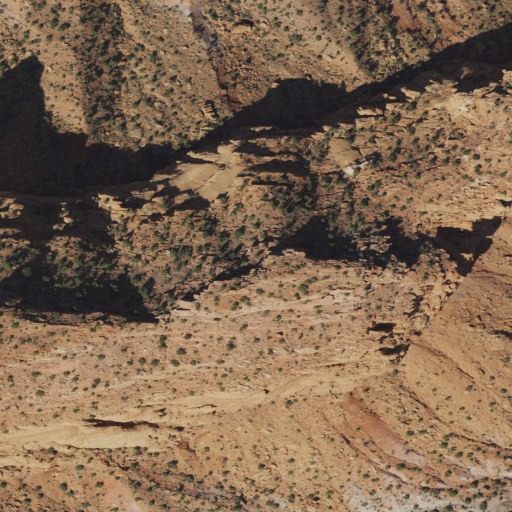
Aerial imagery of mountain in Utah named Gunsight Butte containing shrub and evergreen forest